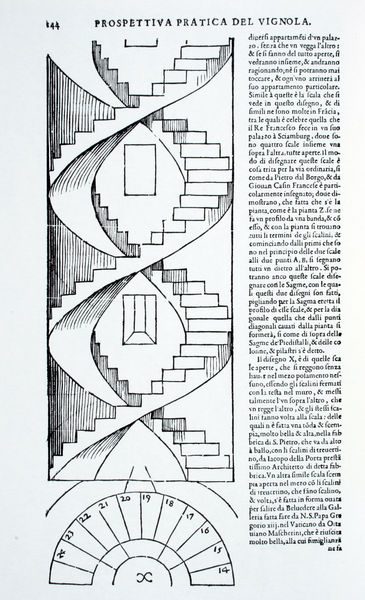
Titel: Le due Regole della Prospettiva practica, Seite 144
Künstler: Jiacomo Barozzi da Vignola
Standort: London
Institution: British Library
Schlagwörter: dunkel, kopf, schatten, weiß, fenster, grau, hell, licht, schwarz, skizze, zeichen, zeichnung, masse, architektur, bild, frontal, kreis, rund, turm, schrift, italien, perspektive, zwei, grafik, graphik, linien, treppe, treppen, zahlen, ziffern, aufgang, stufe, stufen, aufsicht, rechtecke, treppenstufen, gerüst, buch, rechteck, druck, schnitt, schwarzweiss, schraffur, holzstich, radierung, stich, seite, illustration, text, buchstaben, entwurf, buchdruck, buchseite, halbkreis, halbrund, zentral, treppenhaus, konstruktion, steigung, plan, zentrum, wendeltreppe, absatz, block, miniatur, querschnitt, spirale, wendel, geometrie, bau, schwar, abbildung, beschreibung, geschoss, riss, grundriss, doppel, traktat, aufriss, teilung, leonardo, winkel, fenste, statik, latein, mass, skala, mathematik, proportion, anleitung, planung, theorie, radial, italienisch, spalte, auschnitt, instruktion, radius, windungen, turmtreppe, unendlich, formel, vinci, keis, prospettiva, vignola, del vignola, doppelhelix, doppelwendeltreppe, druckseite, helix, kopfzeile, strepe, dna, fenster#, 1550, 1450, geometrische darstellung, zählung, halbkreis#, trattato, abischt, gegeläufig, stuifen, schwarzweeiß, 144